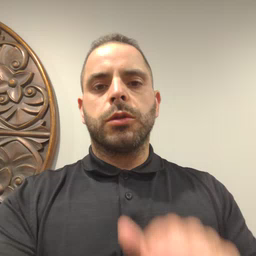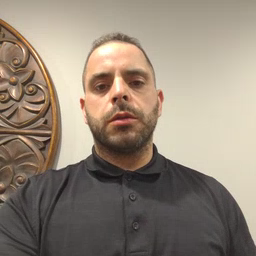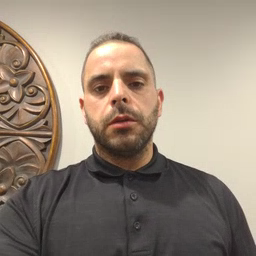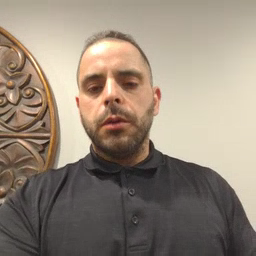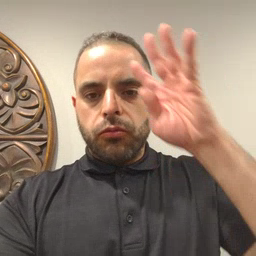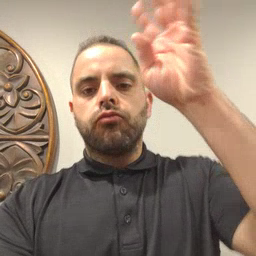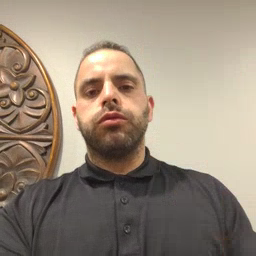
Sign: pretend